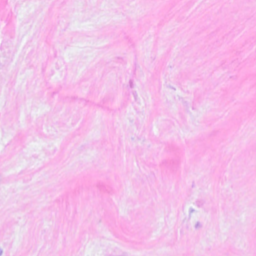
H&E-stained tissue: Breast